Interaction volume radius: 10 \u00c5
Interaction volume height: 25 \u00c5
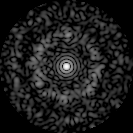
Disorder parameter: 0.8177